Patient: sex M, age 26
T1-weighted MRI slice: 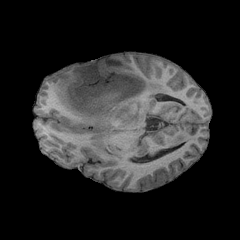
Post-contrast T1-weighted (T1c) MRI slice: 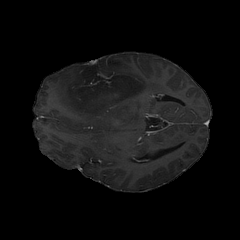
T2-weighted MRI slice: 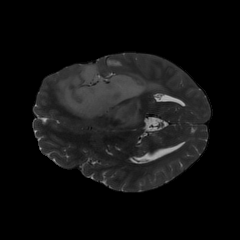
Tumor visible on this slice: yes
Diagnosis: Astrocytoma, IDH-mutant
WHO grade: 3